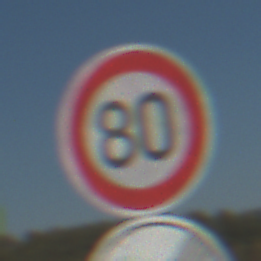
Verkehrszeichen: Geschwindigkeit80
Zusatzzeichen unten: EndeUeberholverbot
Umgebung: Outdoor, Nature
Tageszeit: MorningAfternoon
Wetter: Clear
Licht: Natural
Jahreszeit: Autumn
Kontrast: HighContrast